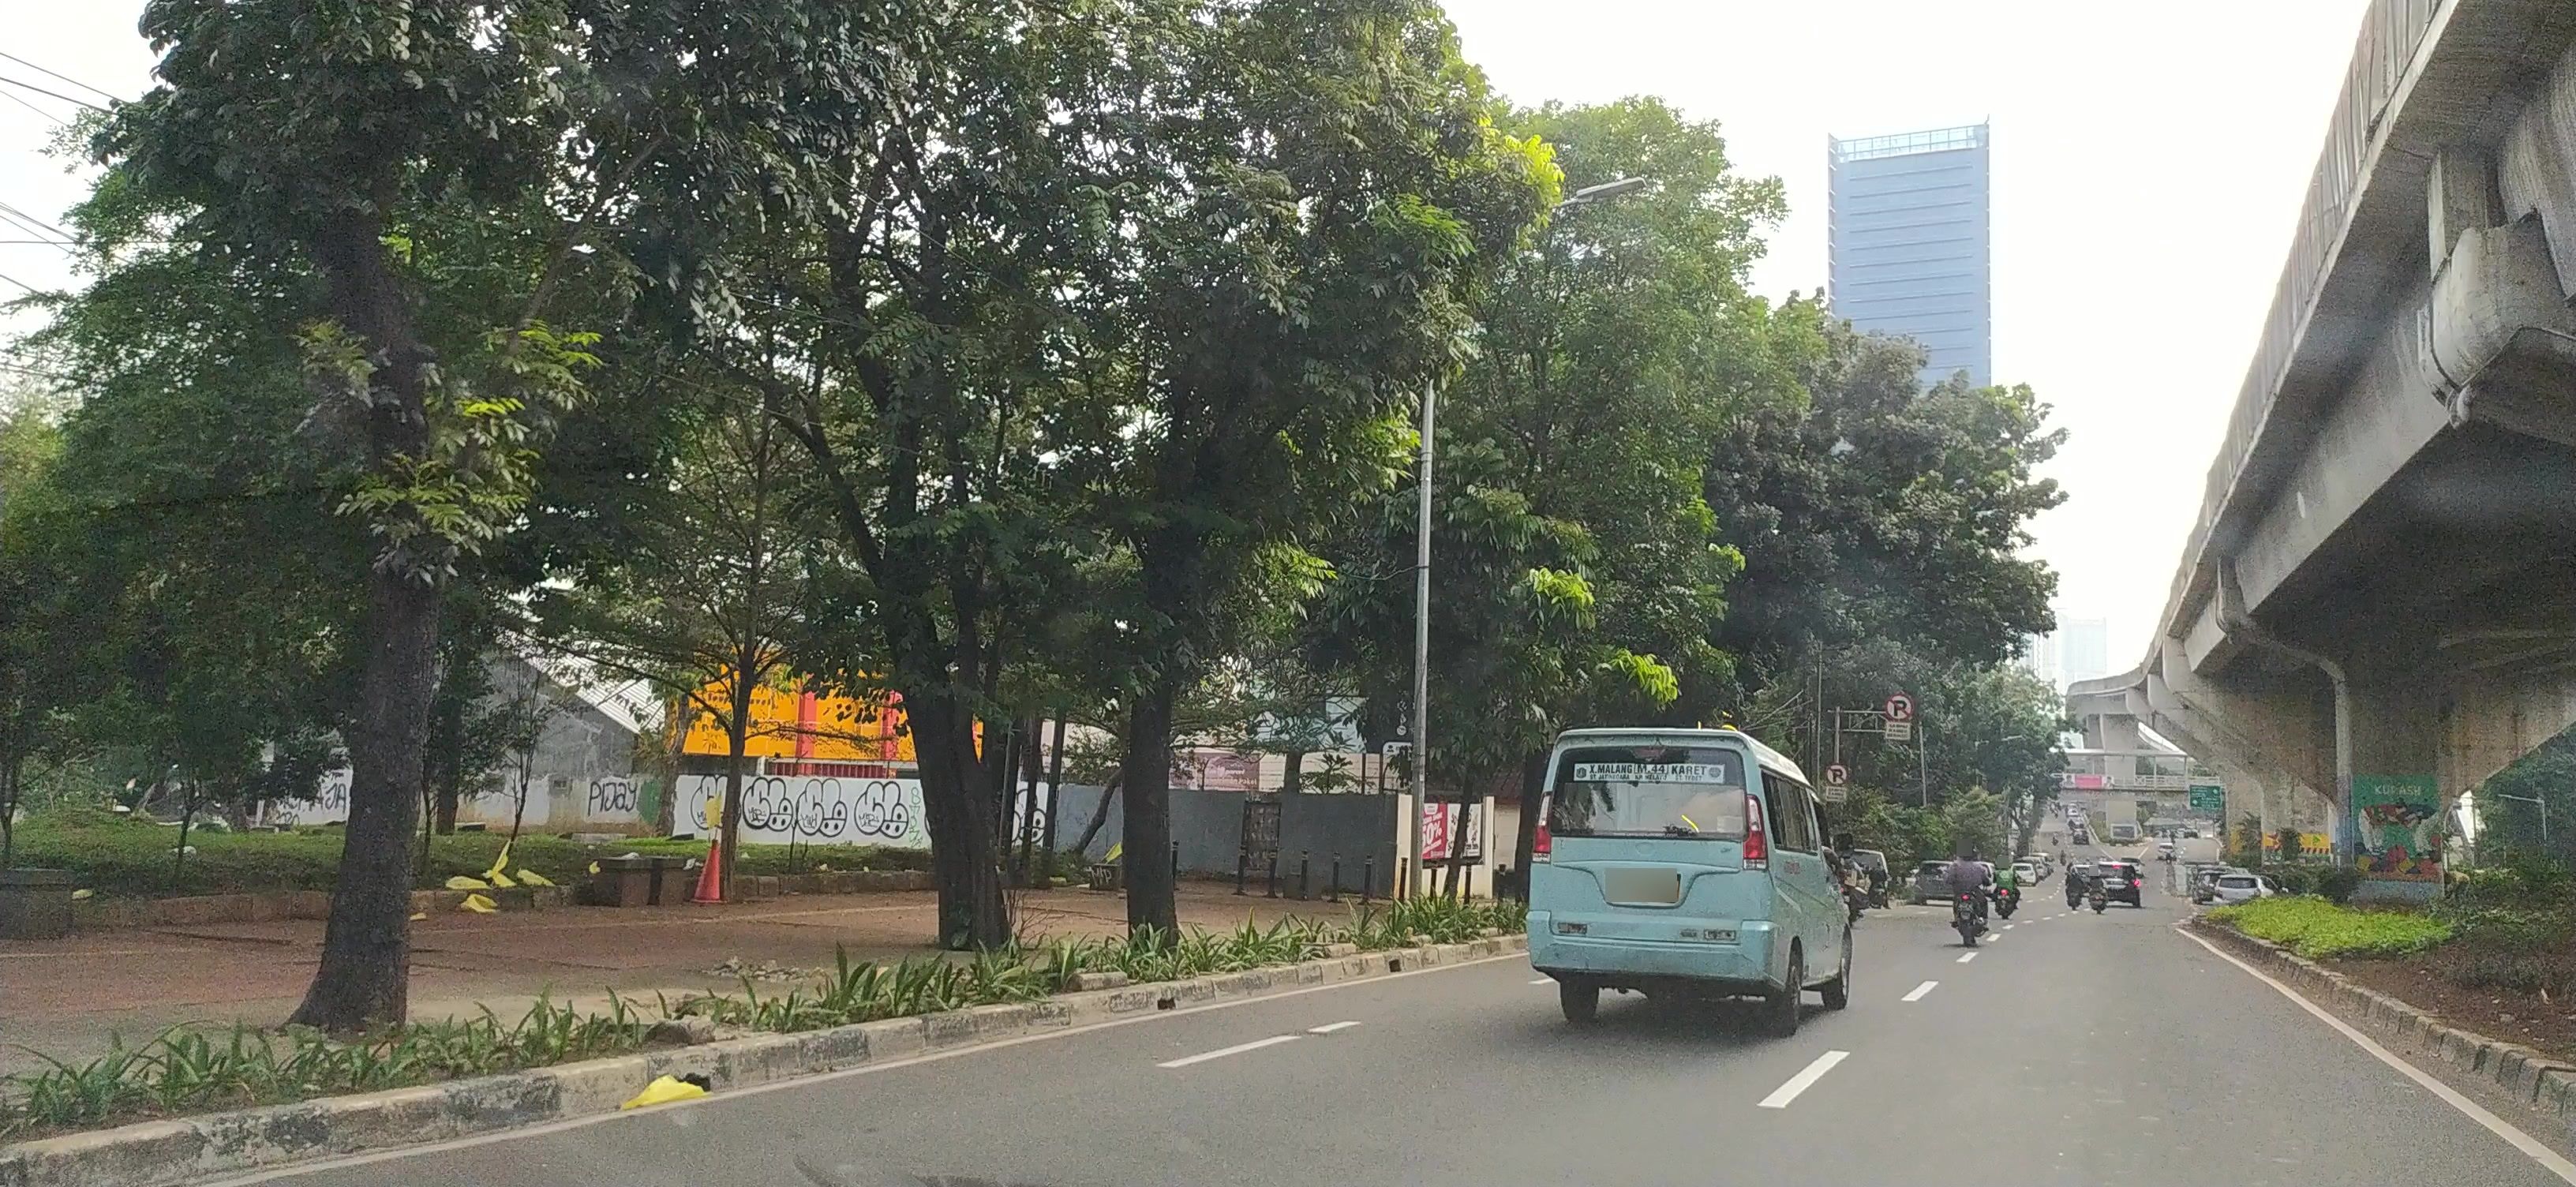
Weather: clear
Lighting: day
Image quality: good
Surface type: driving surface
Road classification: primary
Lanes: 2, 4
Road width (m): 8
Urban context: urban centre
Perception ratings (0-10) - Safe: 3.15, Lively: 5.14, Beautiful: 1.81, Boring: 5.22, Depressing: 2.67, Wealthy: 2.65